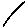
Label: line